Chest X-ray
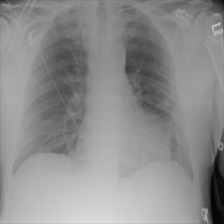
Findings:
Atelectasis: negative
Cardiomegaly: negative
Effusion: negative
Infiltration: negative
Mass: negative
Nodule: negative
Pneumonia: negative
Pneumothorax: negative
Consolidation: negative
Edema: positive
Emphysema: negative
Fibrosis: negative
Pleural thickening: negative
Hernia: negative